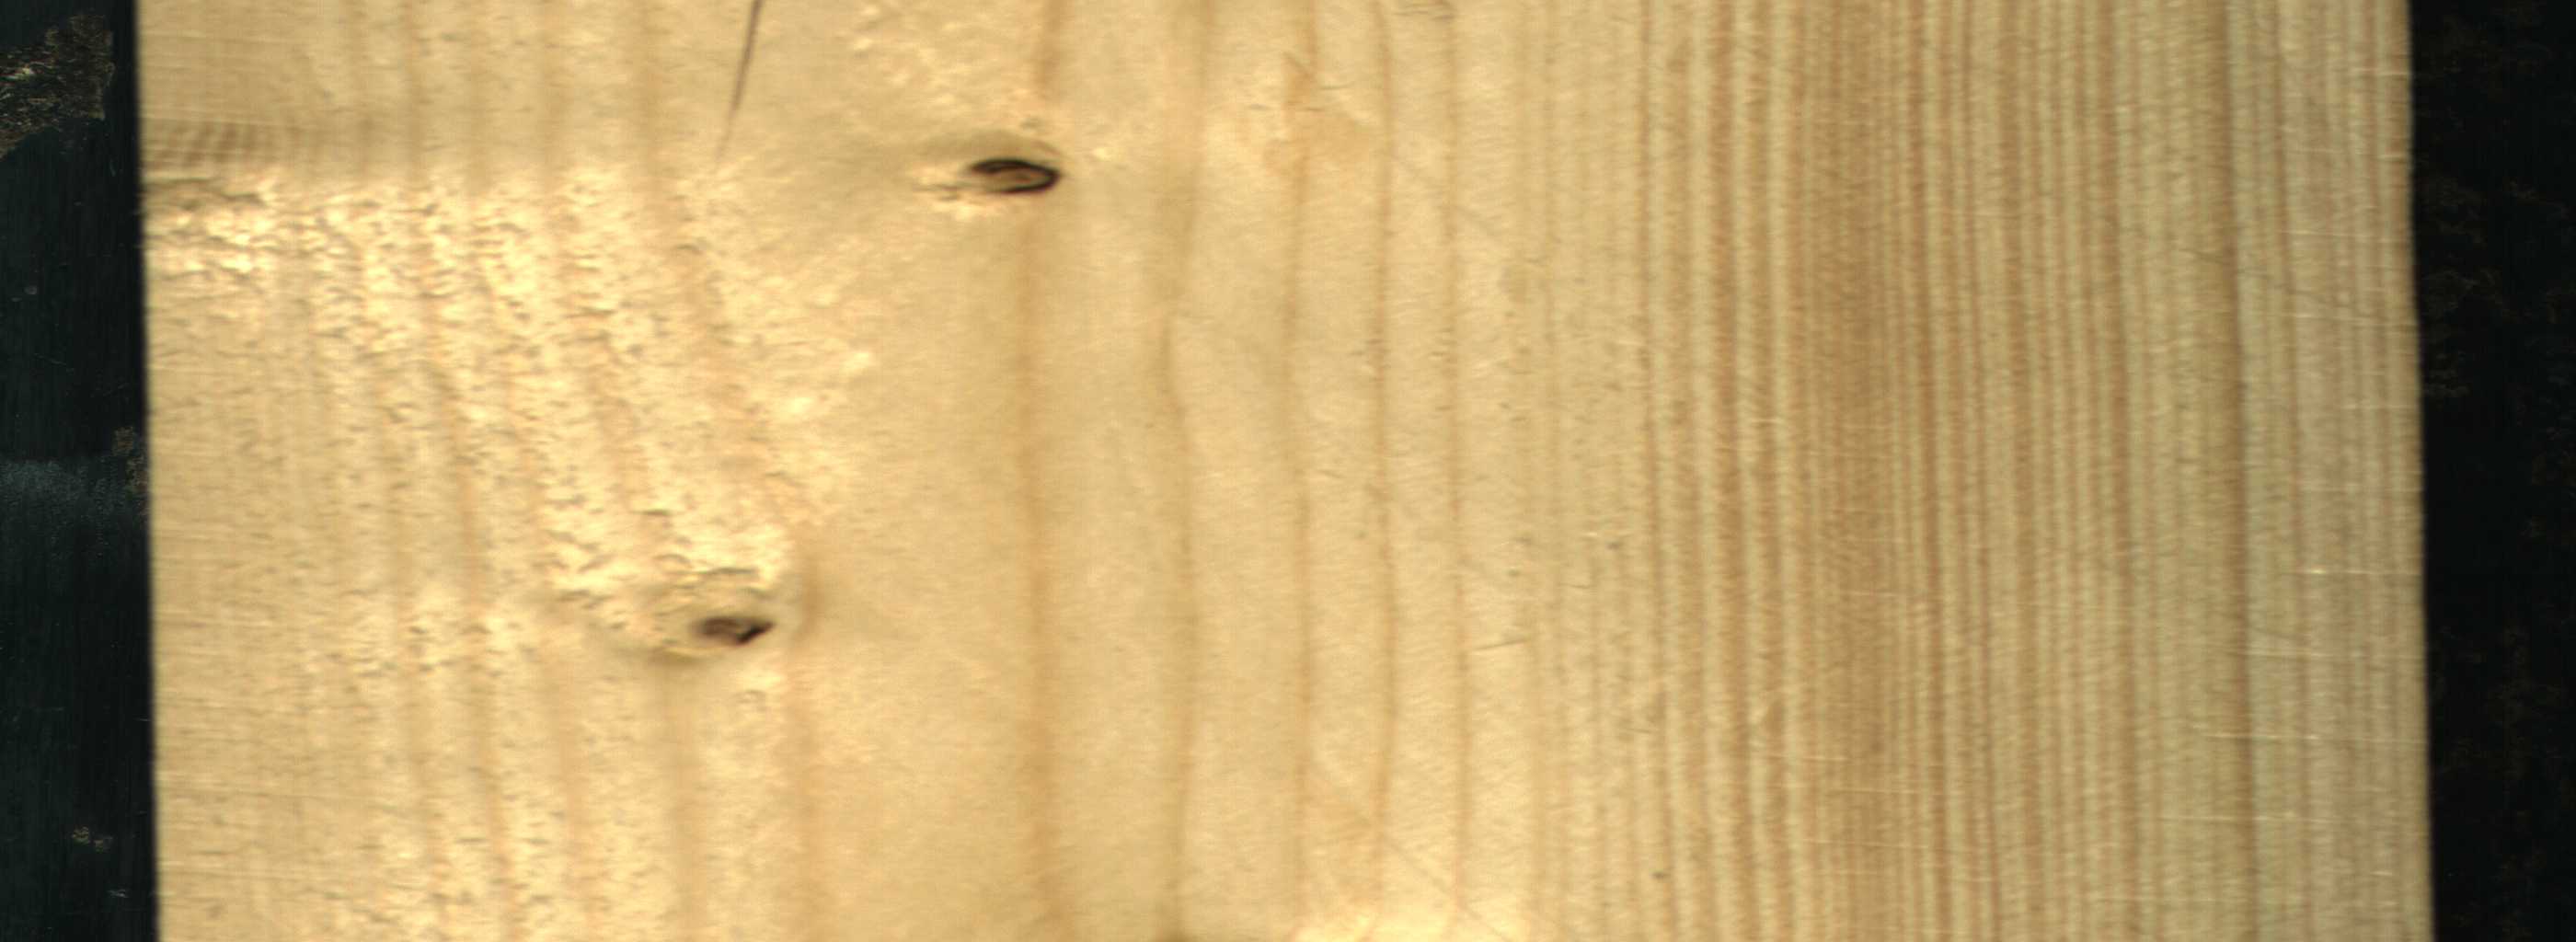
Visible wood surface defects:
Crack
Dead_Knot
Live_Knot